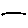
Label: line